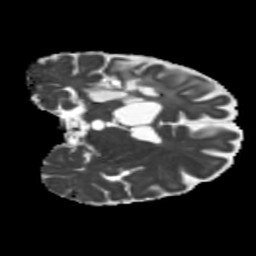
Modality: MD
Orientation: coronal
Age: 60
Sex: male
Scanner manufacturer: siemens
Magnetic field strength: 3 T
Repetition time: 5.25 s
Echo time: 0.08 s